Question: I want my UISearchbar should look like this.

i've tried this:
'''
[[UITextField appearanceWhenContainedIn:[UISearchBar class], nil] setFont:[UIFont fontWithName:@"Helvetica Neue" size:20]];
[self.seachBar setSearchFieldBackgroundImage:[UIImage imageNamed:@"background"] forState:UIControlStateNormal];
[self.seachBar setImage:[UIImage imageNamed:@"SearchIcon"] forSearchBarIcon:UISearchBarIconSearch state:UIControlStateNormal];
[self.seachBar setBackgroundImage:[UIImage imageNamed:@"background"]];
[self.seachBar setText:@"Search"];
[[UINavigationBar appearance] setTintColor:[UIColor whiteColor]];
'''
Please guide or any tutorial.
Thanks
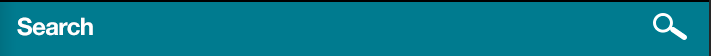
Answer: refer below link it more helpful you don't waste your valuable time
<URL>